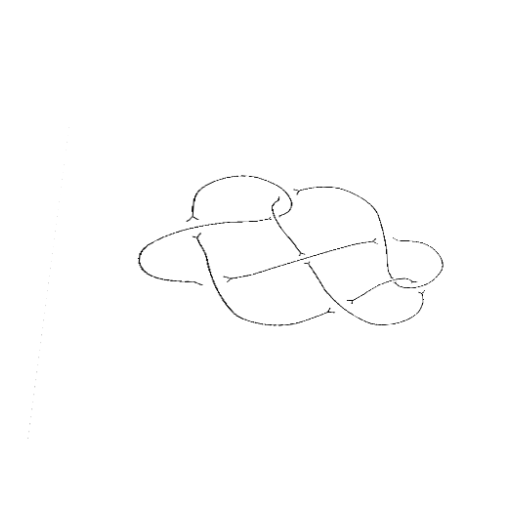
Crossing number: 9